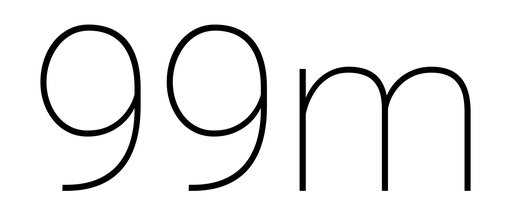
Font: Roboto_Thin